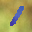
Label: 1